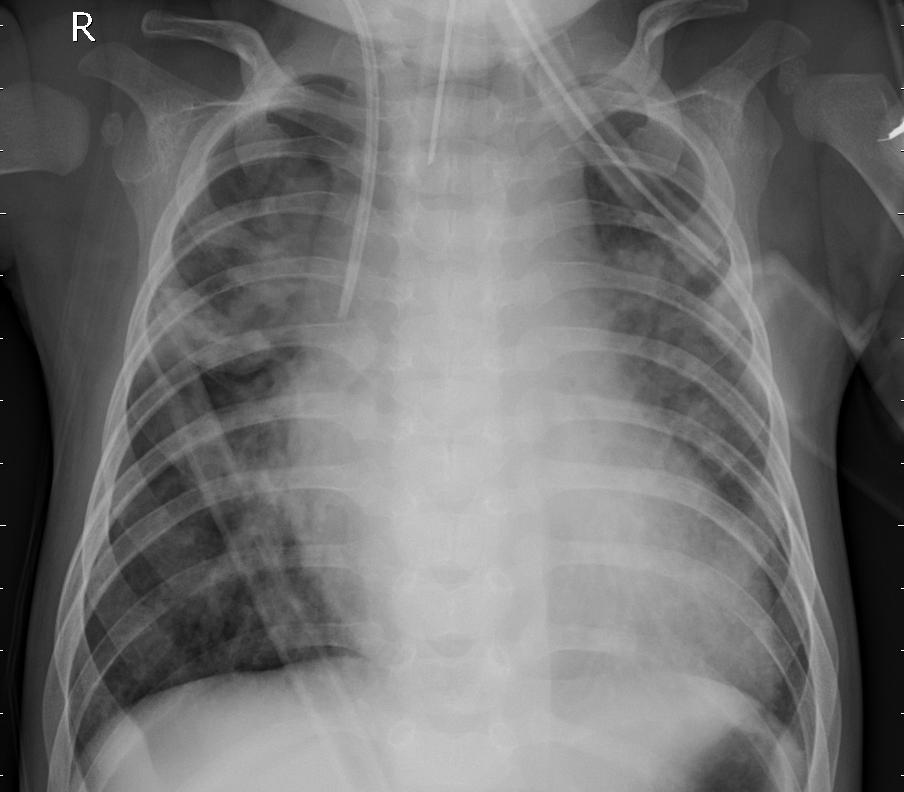
Diagnosis: PNEUMONIA